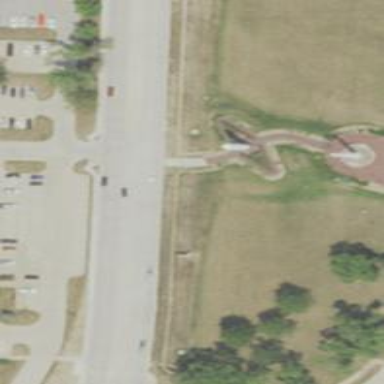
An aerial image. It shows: Memorial site with historic significance.